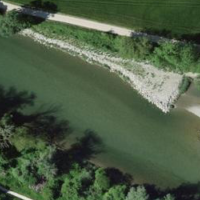
EUNIS habitat code: 15
Species observed at this site:
Onopordum acanthium